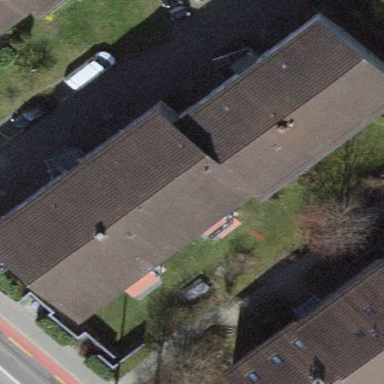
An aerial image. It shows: Building with tiled roof.